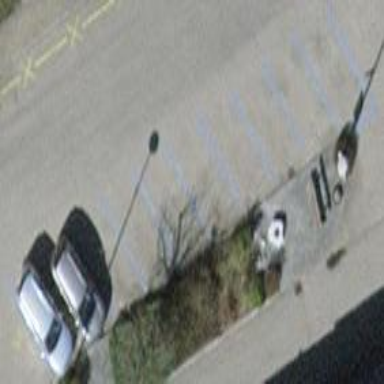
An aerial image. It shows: Parking area with surface.